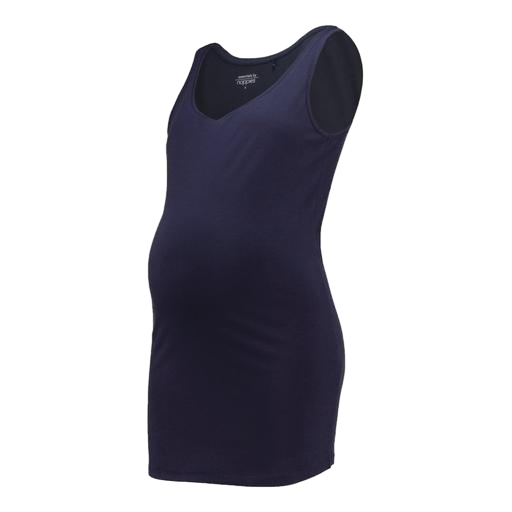
blue wesley maternity tank, longline singlet, longline vest, white background